Question: How can I add a custom pagination in <URL> as per the below illustration?

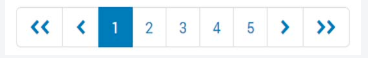
Answer: The quickest way to add pagination is to add parameter 'paging' to your initial options, like that:
'''
$('#your_table_id').dataTable( {
"paging": true
});
'''
Parameter 'paging' is set to 'true' by default.
You can also add parameter 'pagingType' and set it to 'full_numbers', like that:
'''
$('#your_table_id').dataTable( {
"paging": true,
"pagingType": "full_numbers"
});
'''
To display other pagination buttons (first, last) and add custom names to them you should use below code:
'''
$('#myTable').DataTable({
"pagingType": "full_numbers",
"language": {
"paginate": {
"first": """,
"previous": """,
"next": """,
"last": """
}
}
});
'''
and to add the style you can override some CSS rules like that:
'''
.dataTables_wrapper .dataTables_paginate .paginate_button {
border: 1px solid blue !important;
/* other rules */
}
.dataTables_wrapper .dataTables_paginate .paginate_button.current {
border: 1px solid red !important;
/* other rules */
}
.dataTables_wrapper .dataTables_paginate .paginate_button.disabled {
border: 1px solid grey !important;
/* other rules */
}
'''
Unfortunately, it is ugly because you have to use the flag '!important'.
The other more difficult way is to write own plugin.